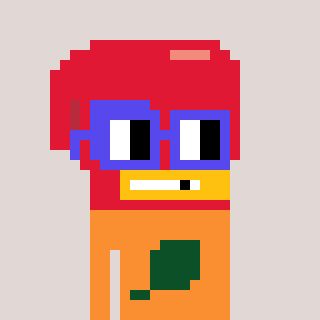
a pixel art character with square blue glasses, a boxing glove-shaped head and a orange-colored body on a warm background